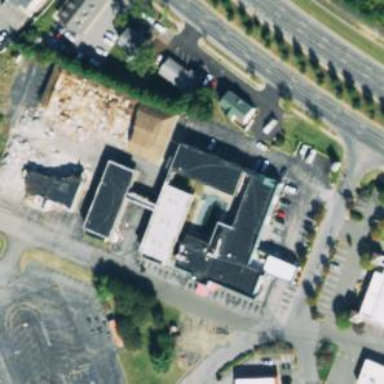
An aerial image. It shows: Motel building.